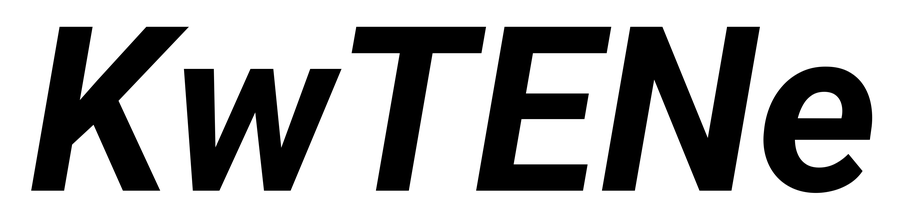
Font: Roboto-Italic_Bold_Italic